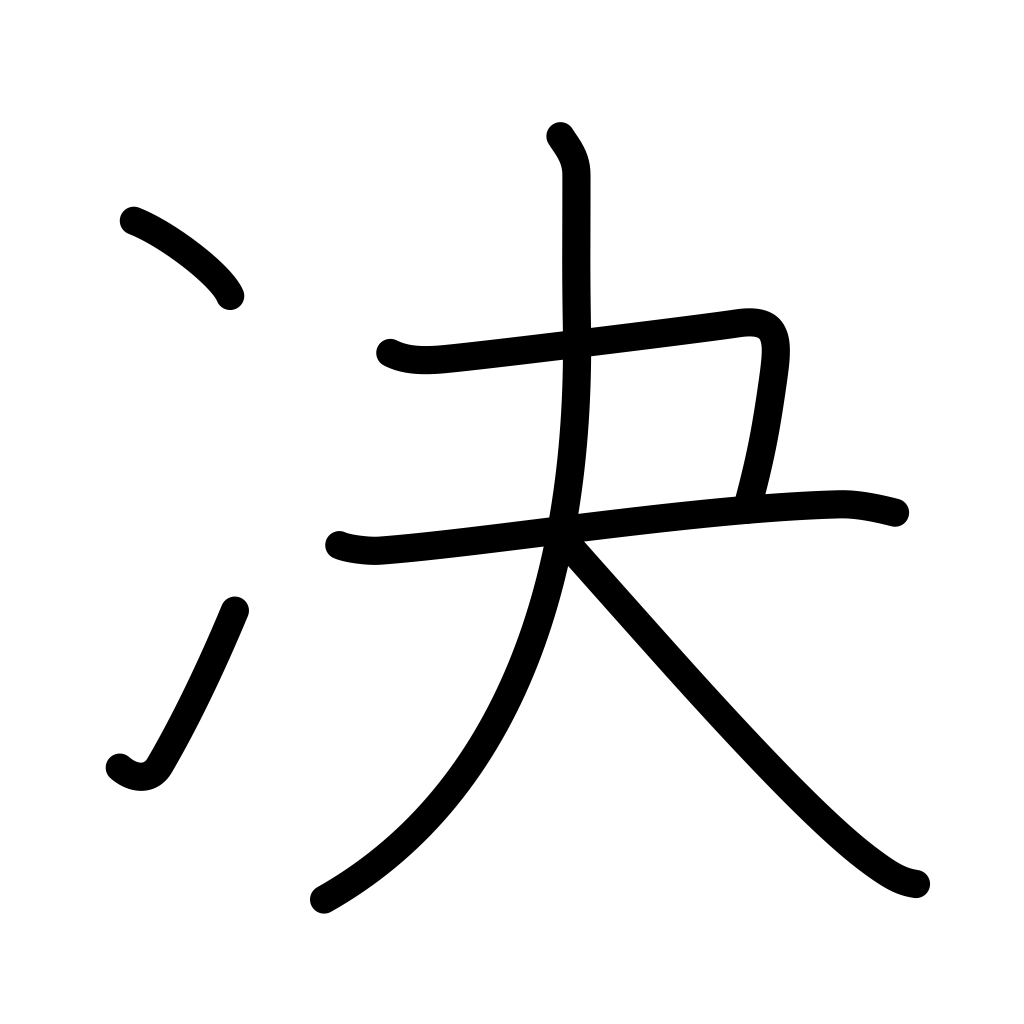
Meaning: decide, determine, judge